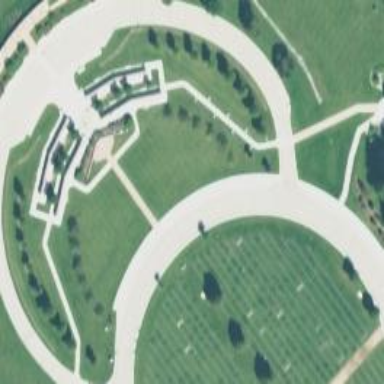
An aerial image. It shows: Memorial site with historic significance.